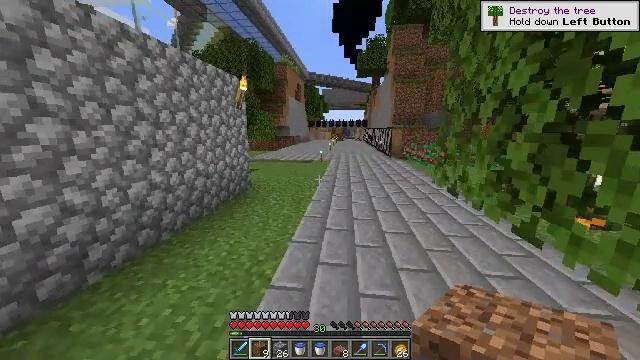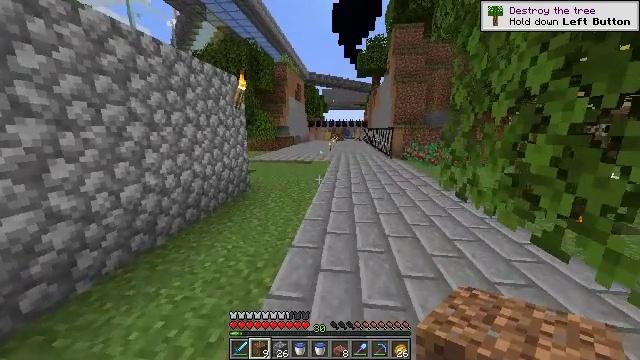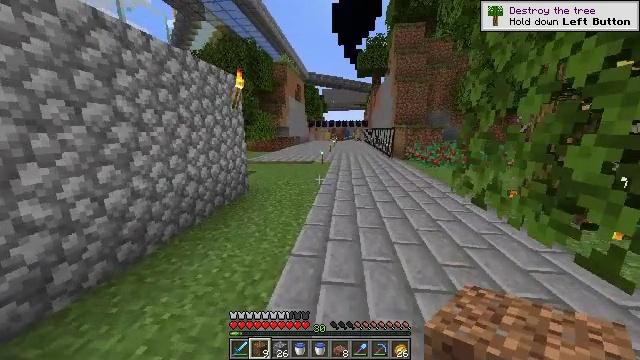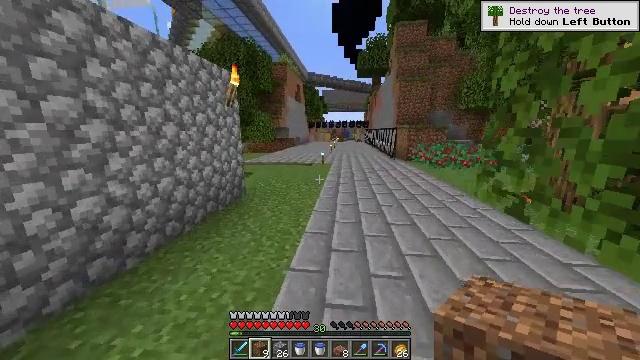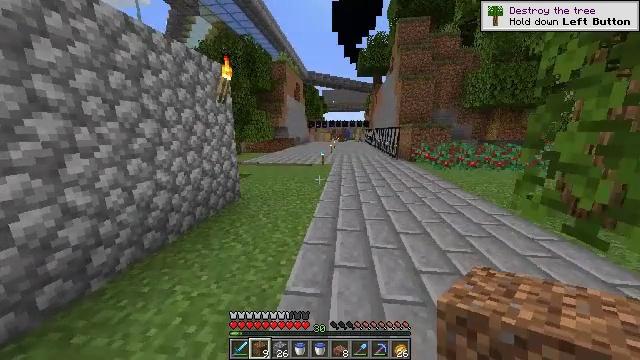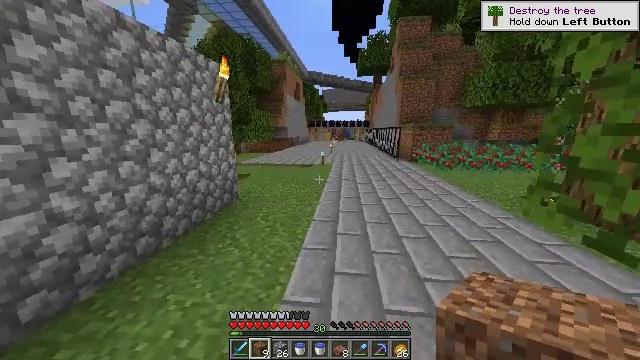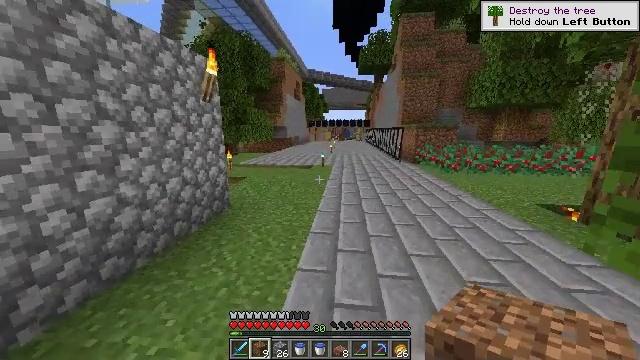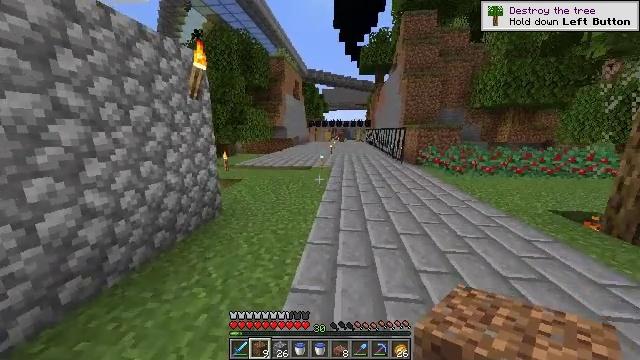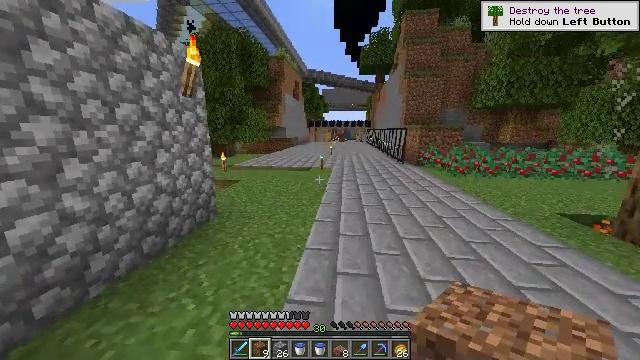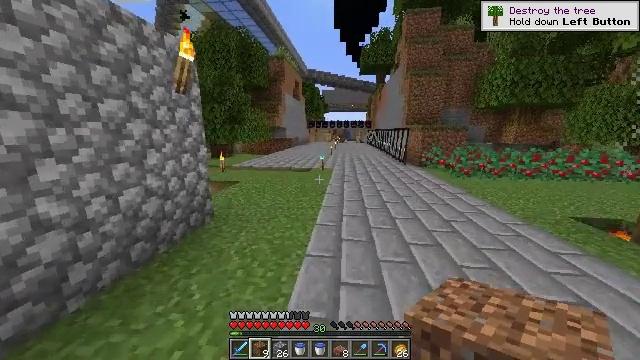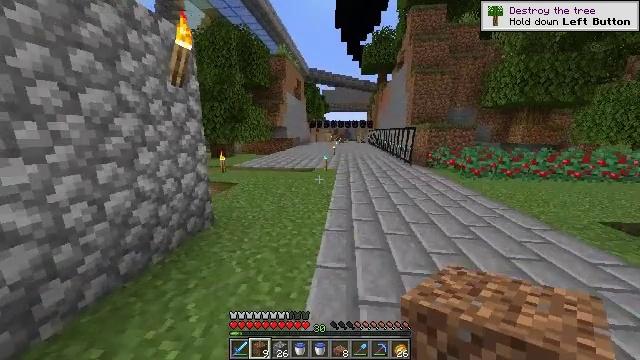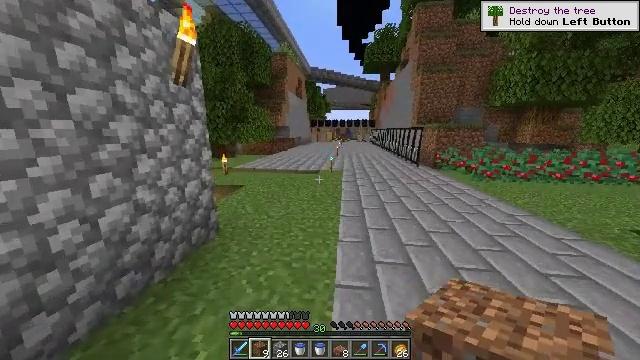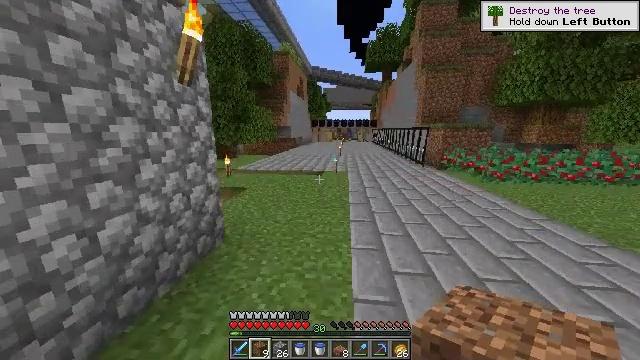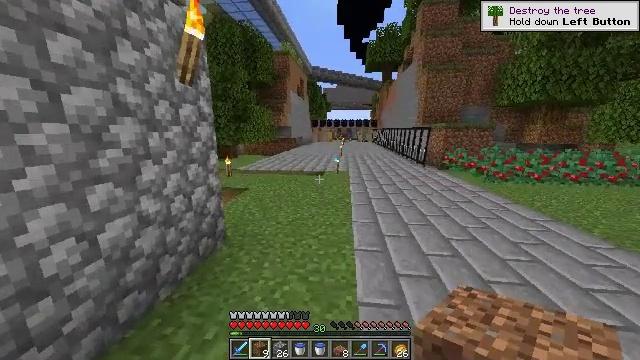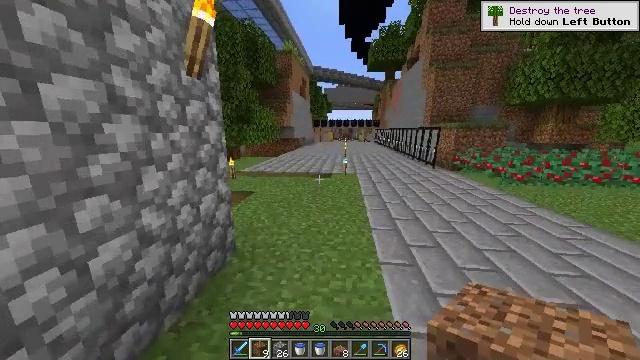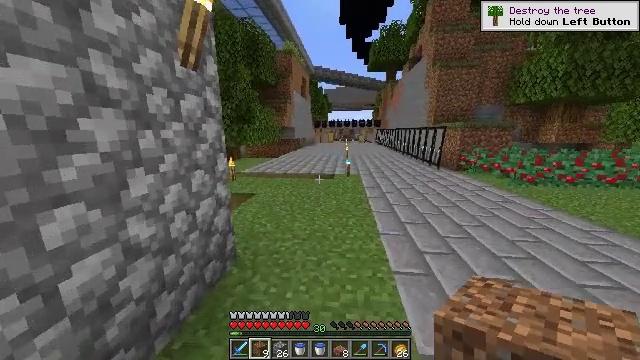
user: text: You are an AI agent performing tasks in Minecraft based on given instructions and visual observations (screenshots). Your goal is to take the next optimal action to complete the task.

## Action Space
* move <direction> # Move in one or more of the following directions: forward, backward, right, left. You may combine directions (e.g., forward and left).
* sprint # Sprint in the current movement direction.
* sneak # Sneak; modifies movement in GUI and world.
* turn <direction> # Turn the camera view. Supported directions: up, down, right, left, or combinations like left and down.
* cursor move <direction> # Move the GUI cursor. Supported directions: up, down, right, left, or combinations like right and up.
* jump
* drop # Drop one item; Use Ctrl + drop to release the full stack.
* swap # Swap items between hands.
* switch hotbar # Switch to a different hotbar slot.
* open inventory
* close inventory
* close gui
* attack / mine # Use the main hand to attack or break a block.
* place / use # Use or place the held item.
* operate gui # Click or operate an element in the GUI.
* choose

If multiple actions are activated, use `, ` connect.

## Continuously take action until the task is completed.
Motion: motion action
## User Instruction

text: Make a dropper using cobblestones and redstone in the crafting table.
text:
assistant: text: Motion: move forward
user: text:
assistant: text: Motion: move forward
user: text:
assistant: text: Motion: move forward
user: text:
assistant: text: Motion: move forward
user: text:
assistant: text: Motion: move forward
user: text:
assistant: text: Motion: move forward
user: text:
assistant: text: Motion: move forward
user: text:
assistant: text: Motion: move forward
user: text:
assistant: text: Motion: move forward and move left
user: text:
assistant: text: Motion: move forward and move left
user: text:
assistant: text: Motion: move forward and move left
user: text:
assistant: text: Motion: move forward and move left
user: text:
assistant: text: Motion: move forward and move left
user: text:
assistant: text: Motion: move forward
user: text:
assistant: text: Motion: move forward
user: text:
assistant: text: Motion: move forward
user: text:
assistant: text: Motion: move forward
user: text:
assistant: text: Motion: move forward, turn down
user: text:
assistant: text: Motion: move forward, turn left
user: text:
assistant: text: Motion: move forward, turn left and down
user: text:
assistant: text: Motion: move forward, turn left and down
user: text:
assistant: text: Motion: move forward, turn left
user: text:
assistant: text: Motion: move forward and move right, turn left
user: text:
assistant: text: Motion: move forward and move right, turn left
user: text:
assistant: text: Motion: move forward and move right, turn left
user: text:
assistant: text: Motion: move forward and move right, turn left
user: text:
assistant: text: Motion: move forward and move right, turn left
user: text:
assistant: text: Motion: move forward and move right
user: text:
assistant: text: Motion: move forward and move right
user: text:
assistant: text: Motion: move forward and move right